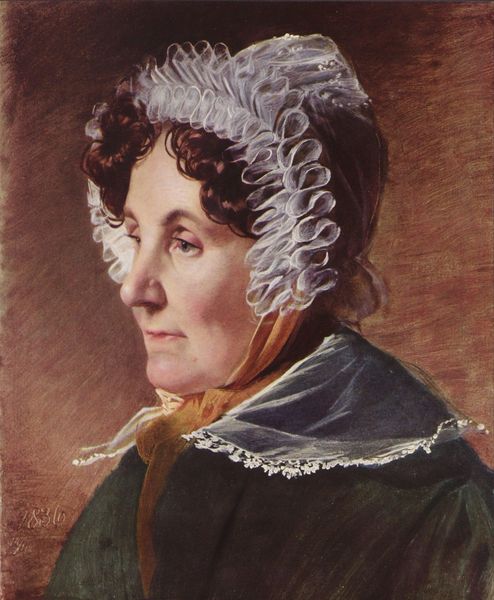
Titel: Die Mutter des Malers
Künstler: Friedrich von Amerling
Standort: Wien
Institution: Österreichische Galerie im Belvedere
Schlagwörter: blau, dunkel, gemälde, haut, schatten, umhang, weiß, gelb, grün, sitzen, braun, frau, frisur, haar, hell, hintergrund, hut, kleid, licht, mund, nase, orange, pastell, profil, raum, rücken, schwarz, stirn, zimmer, blick, dame, rot, schal, tuch, haube, malerei, schleife, alt, jacke, kappe, mütze, wand, alte, augen, band, blass, falten, gesicht, inkarnat, knoten, kragen, spitze, ärmel, bild, bildnis, portrait, porträt, schauen, signatur, auge, gewand, haare, mantel, stickerei, stoff, spitzen, brustbild, brünett, england, kinn, lippen, locke, locken, madame, poträt, schulter, schultern, seitlich, wangen, tüll, datierung, steif, kopftuch, brauen, halstuch, starr, nachdenklich, rüsche, rüschen, verträumt, transparent, lider, lockig, dreiviertel, seite, strich, bürger, häubchen, portrai, strähne, tracht, biedermeier, halbprofil, seitenprofil, portät, schultertuch, mittelalter, müde, durchsichtig, neutral, gebunden, grünlich, spitzenkragen, gefältelt, cape, kopfschmuck, schlaife, lasur, strähnen, warze, dunkelhaarig, verziehrung, viertel, gehäkelt, schleifenband, aufen, ausdruckslos, posträt, spitzenhaube, rüschenhaube, provil, haupe, arze, dreiviertelportr, fesicht, haa<re, haube spitze, nasew, portria, ptofil, talt, 19. jahrhundert, 1836, biedermeir